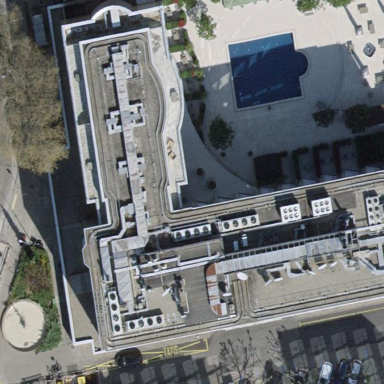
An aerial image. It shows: Hotel building.